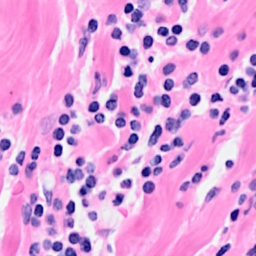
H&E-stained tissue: Breast